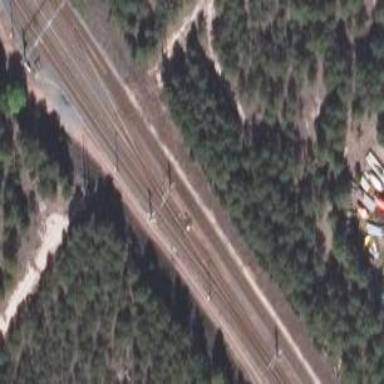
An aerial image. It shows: Railway signal.